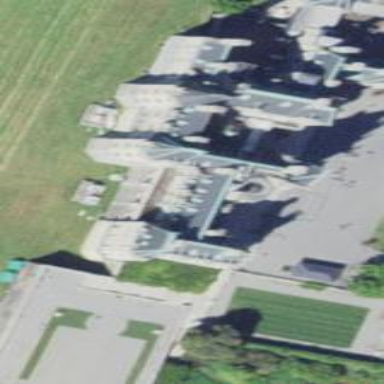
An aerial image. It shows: Historic building.